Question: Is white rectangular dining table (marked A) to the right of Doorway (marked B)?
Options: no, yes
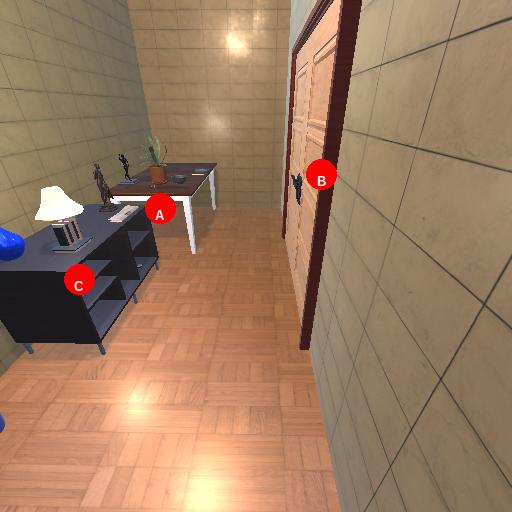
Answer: no